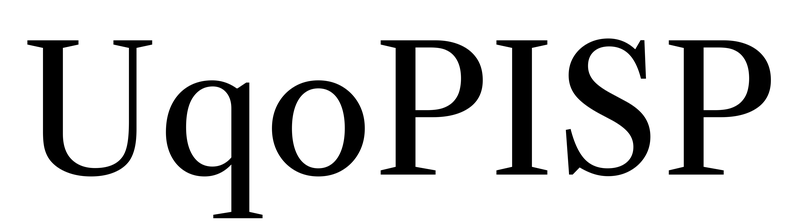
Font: LibreCaslonText_Regular